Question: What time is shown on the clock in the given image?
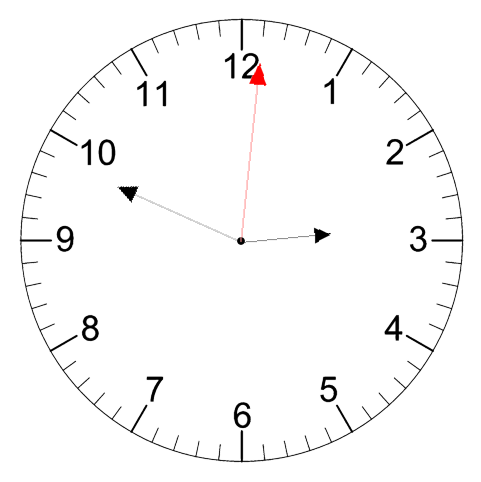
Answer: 02:49:01